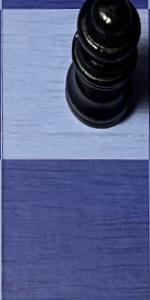
Label: Empty